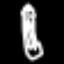
Label: pencil